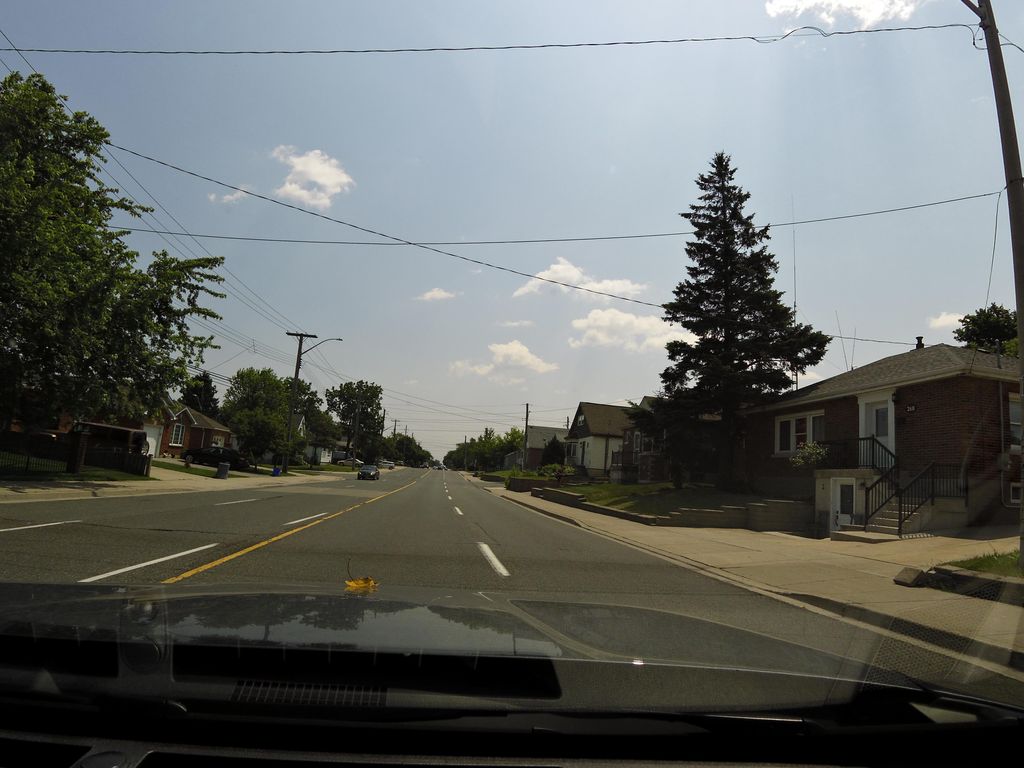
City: hamilton